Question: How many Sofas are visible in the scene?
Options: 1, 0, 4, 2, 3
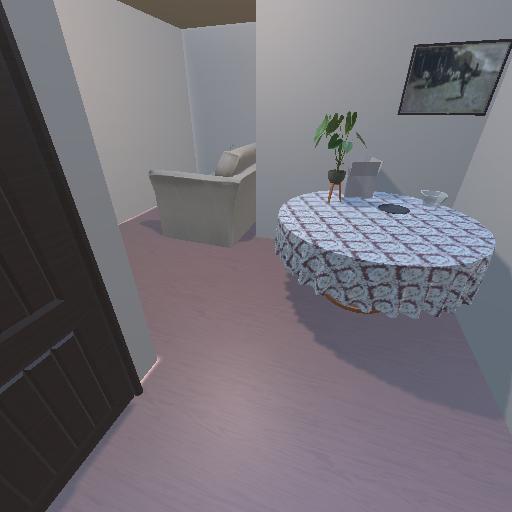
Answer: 1